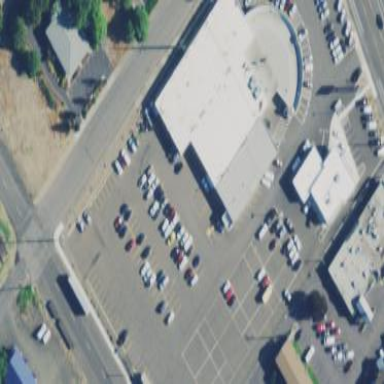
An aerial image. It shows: Car shop building.